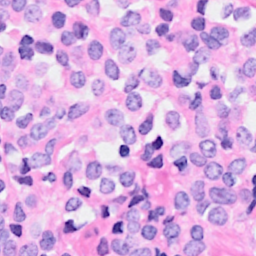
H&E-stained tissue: Breast